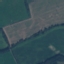
Land use / land cover: Pasture